Interaction volume radius: 5 \u00c5
Interaction volume height: 15 \u00c5
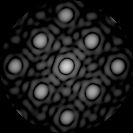
Disorder parameter: 0.08275